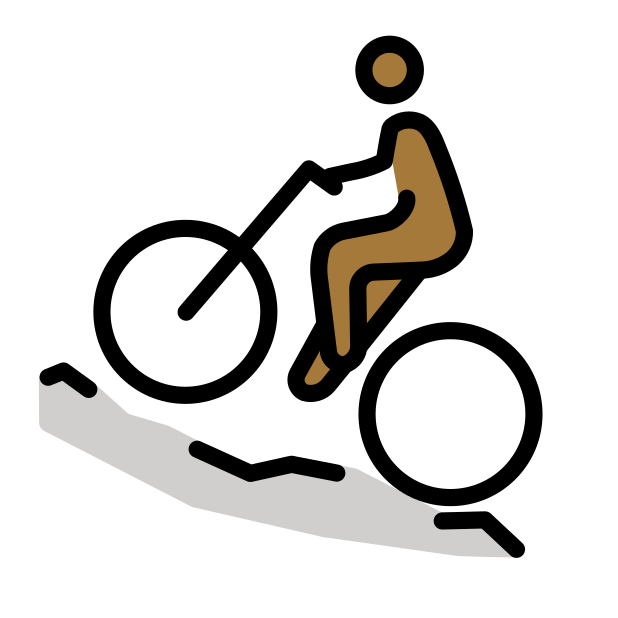
man mountain biking: medium-dark skin tone